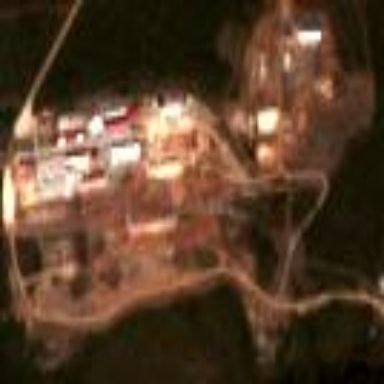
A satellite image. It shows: Industrial area designated for sawmill.